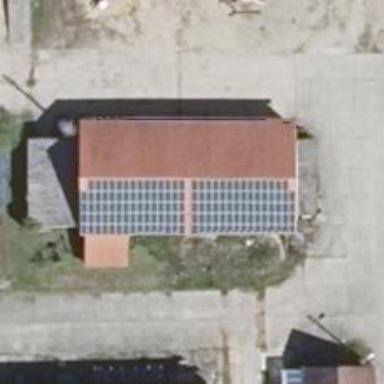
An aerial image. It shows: Small solar photovoltaic panel used as generator to produce electricity.